Question: My problem is the opposite that most people have. I'm generating files locally in C#, but I them to be marked as blocked. So when a user opens them in an application like Word or Excel it opens them in "Protected Mode".
I've <URL> that this is set on "NTFS Alternate Data Streams". Does anyone know how I could mimick this in C#?

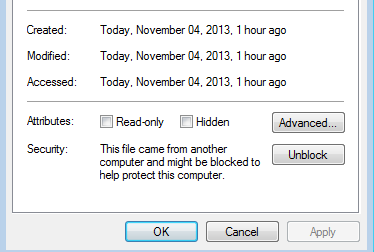
Answer: You need to write the alternate data stream yourself.
To do this, open the file with CreateFile and write the text using FileStream.
Here is a simple exemple that works (tried on my computer).
'''
[DllImport("kernel32", CharSet = CharSet.Unicode, SetLastError = true)]
private static extern SafeFileHandle CreateFile(
string name, FileAccess access, FileShare share,
IntPtr security,
FileMode mode, FileAttributes flags,
IntPtr template);
public static void Main()
{
// Opens the ":Zone.Identifier" alternate data stream that blocks the file
using (SafeFileHandle handle = CreateFile(@"\?\C:\Temp.txt:Zone.Identifier", FileAccess.ReadWrite, FileShare.None, IntPtr.Zero, FileMode.OpenOrCreate, FileAttributes.Normal, IntPtr.Zero))
{
// Here add test of CreateFile return code
// Then :
using (StreamWriter writer = new StreamWriter(new FileStream(handle, FileAccess.ReadWrite), Encoding.ASCII))
{
writer.WriteLine("[ZoneTransfer]");
writer.WriteLine("ZoneId=3");
}
}
'''